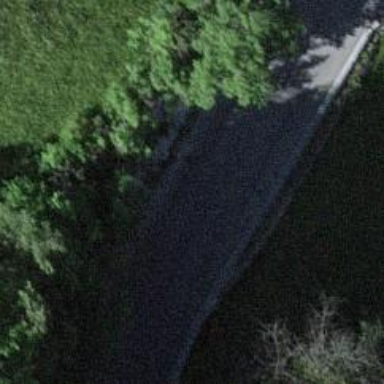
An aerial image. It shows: Asphalt road classified as tertiary.